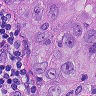
Metastatic tissue present: yes